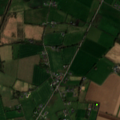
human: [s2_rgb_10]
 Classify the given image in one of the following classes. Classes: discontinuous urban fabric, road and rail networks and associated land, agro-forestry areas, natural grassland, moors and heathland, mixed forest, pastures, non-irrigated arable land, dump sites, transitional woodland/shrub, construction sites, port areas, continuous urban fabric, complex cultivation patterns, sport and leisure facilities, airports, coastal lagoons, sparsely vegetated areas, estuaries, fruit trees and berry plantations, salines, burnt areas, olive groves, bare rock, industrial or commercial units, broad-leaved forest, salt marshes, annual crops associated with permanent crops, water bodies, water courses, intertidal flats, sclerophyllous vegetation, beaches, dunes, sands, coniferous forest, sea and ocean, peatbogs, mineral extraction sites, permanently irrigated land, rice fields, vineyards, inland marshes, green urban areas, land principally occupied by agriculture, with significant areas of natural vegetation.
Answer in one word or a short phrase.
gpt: non-irrigated arable land, pastures